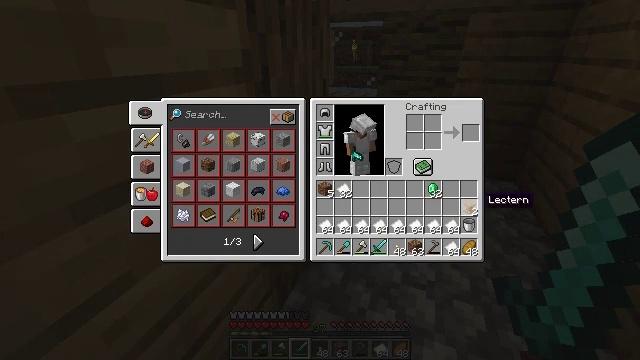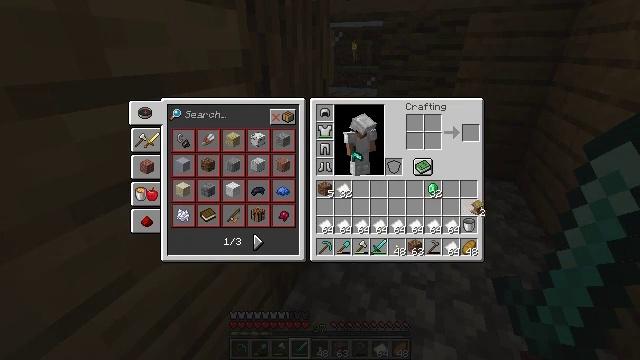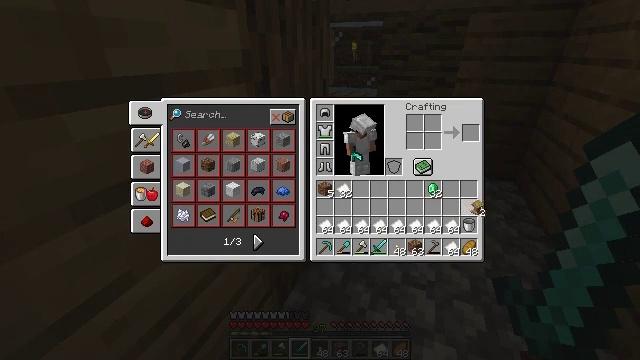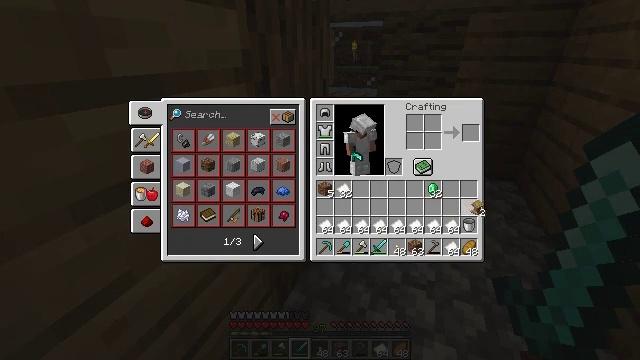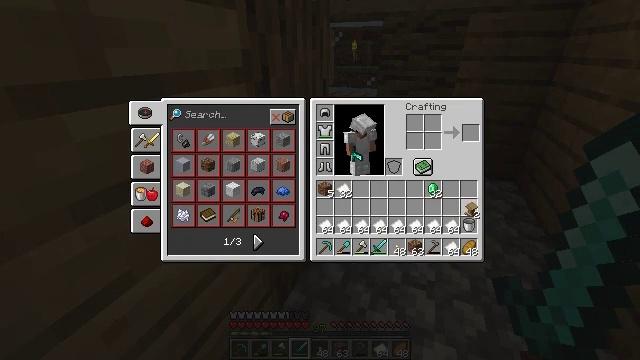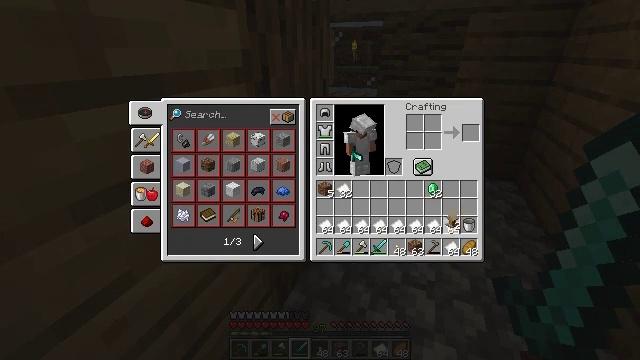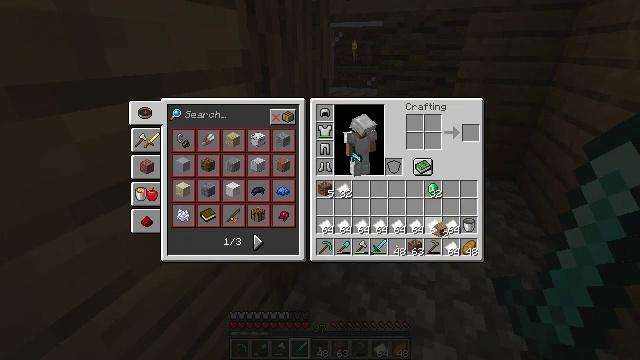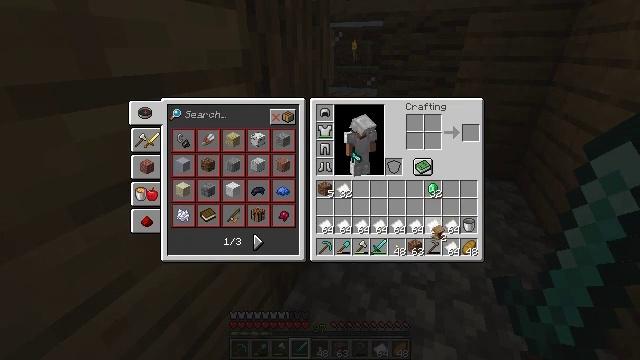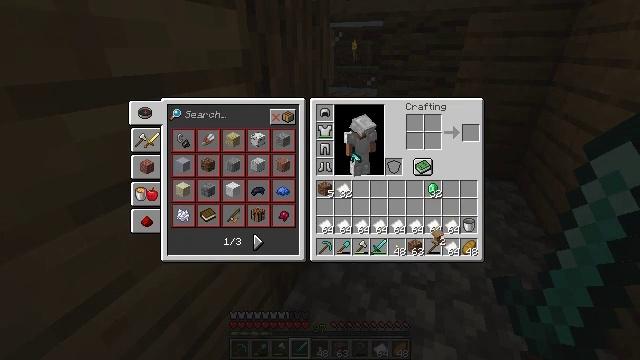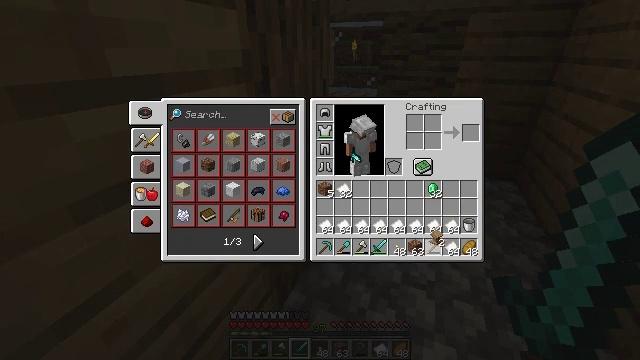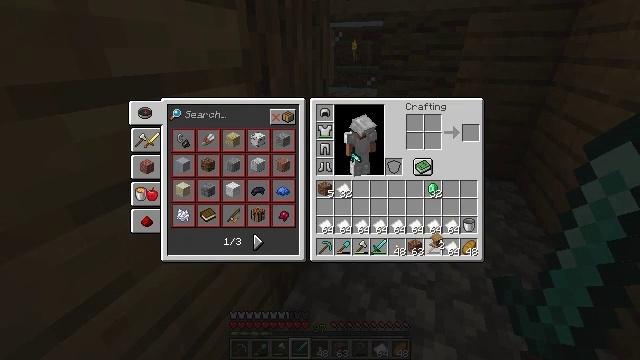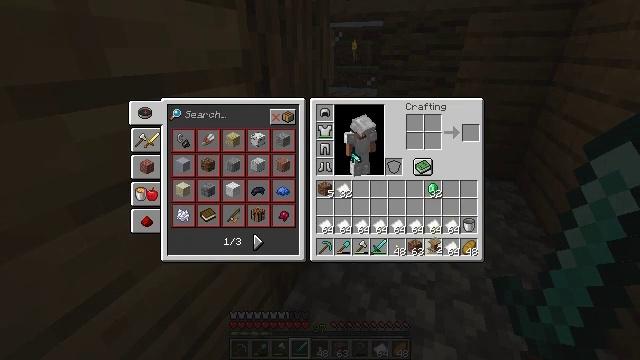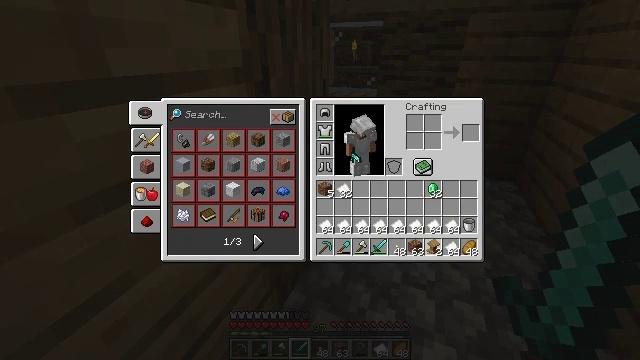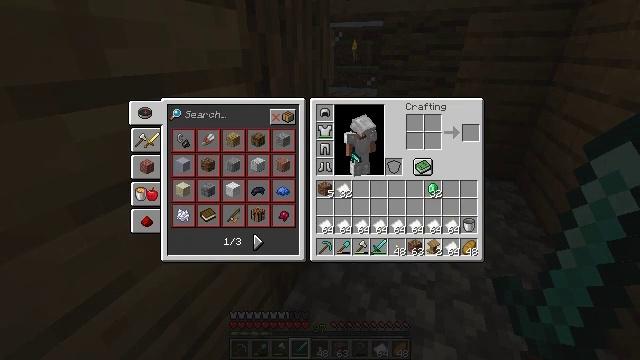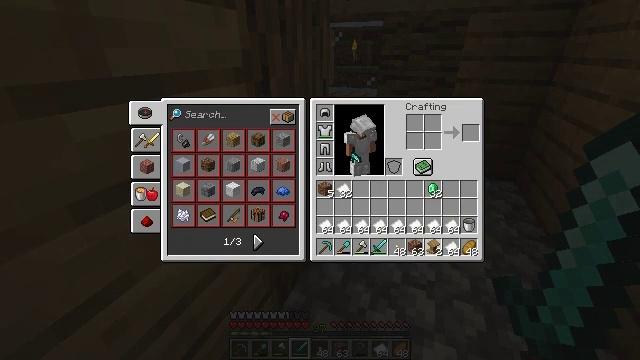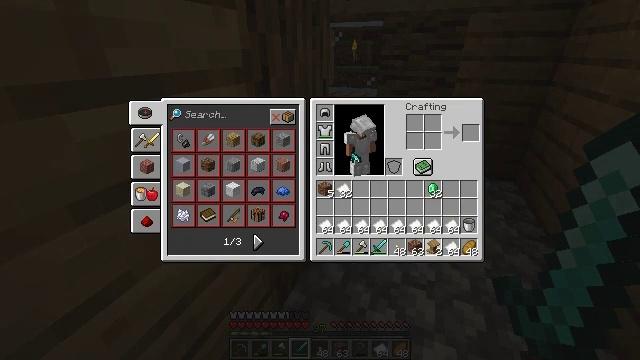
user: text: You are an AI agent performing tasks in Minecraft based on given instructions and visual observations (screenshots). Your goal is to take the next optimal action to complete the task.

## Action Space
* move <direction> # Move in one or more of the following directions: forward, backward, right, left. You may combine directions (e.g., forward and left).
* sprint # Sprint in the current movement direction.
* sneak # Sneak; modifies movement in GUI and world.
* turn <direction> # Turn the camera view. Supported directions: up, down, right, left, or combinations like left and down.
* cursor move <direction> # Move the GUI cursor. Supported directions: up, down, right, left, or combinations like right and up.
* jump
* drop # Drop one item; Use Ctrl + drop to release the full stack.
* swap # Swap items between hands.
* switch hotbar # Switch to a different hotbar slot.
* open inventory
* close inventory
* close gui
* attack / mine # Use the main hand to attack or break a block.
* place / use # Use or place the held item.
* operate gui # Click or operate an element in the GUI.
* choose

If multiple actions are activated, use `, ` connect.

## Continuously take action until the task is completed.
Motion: motion action
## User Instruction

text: Gather the smithing table into your inventory.
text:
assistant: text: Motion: operate gui
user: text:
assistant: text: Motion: operate gui
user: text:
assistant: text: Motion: operate gui
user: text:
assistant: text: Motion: no_op
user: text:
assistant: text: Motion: cursor move left and down
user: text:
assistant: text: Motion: cursor move left and down
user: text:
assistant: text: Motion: no_op
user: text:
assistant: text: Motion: no_op
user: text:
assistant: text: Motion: no_op
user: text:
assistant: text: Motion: no_op
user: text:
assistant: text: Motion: no_op
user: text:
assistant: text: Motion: no_op
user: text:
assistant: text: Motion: no_op
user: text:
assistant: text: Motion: no_op
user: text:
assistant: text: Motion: no_op
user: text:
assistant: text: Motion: no_op
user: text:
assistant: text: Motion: no_op
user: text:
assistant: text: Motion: no_op
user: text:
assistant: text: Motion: no_op
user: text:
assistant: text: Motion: operate gui
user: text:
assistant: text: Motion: operate gui
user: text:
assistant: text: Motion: operate gui
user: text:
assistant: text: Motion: no_op
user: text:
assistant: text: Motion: no_op
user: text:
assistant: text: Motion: cursor move up
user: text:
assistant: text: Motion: cursor move up
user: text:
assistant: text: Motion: cursor move up
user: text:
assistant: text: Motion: no_op
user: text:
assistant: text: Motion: no_op
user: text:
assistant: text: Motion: no_op